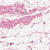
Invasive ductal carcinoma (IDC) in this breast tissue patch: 0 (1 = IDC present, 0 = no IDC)